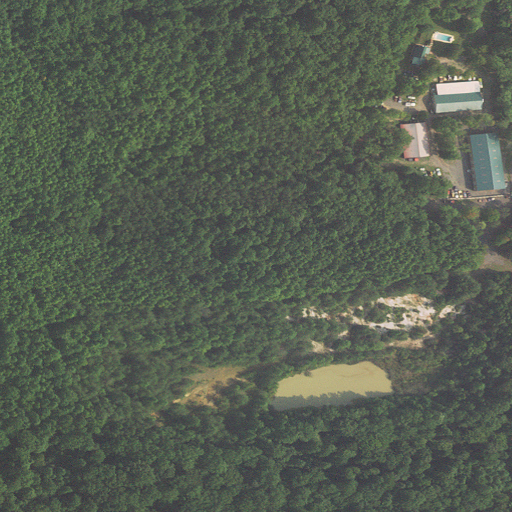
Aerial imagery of mountain in Maryland named Grays Hill containing deciduous forest, mixed forest, low intensity development, open development, medium intensity development, and high intensity development